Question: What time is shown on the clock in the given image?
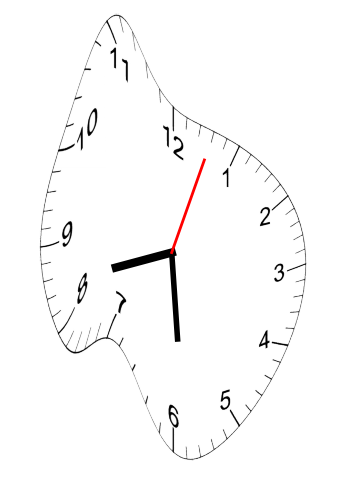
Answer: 08:29:03